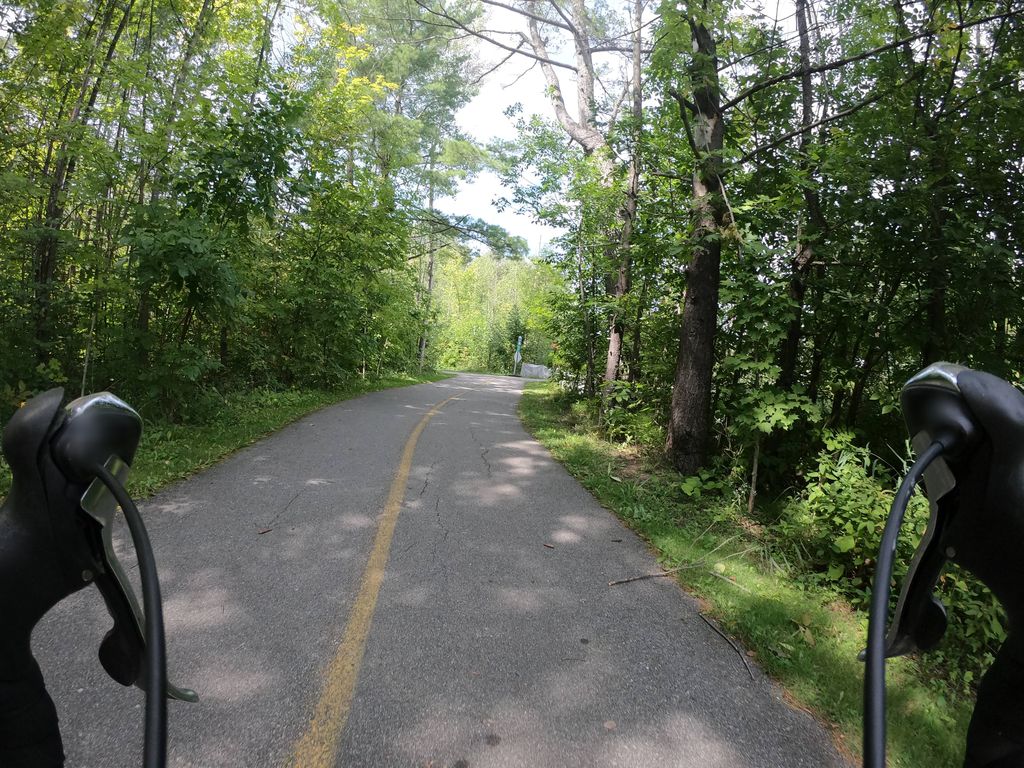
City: ottawa-gatineau